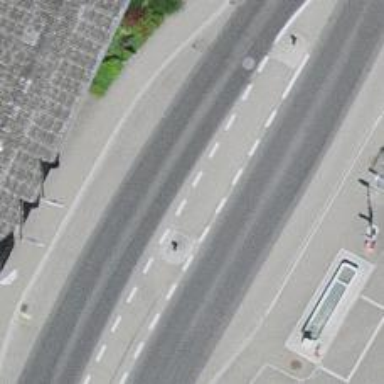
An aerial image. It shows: Primary road with asphalt surface.